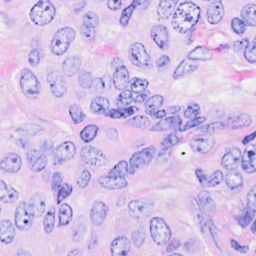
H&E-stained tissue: Breast